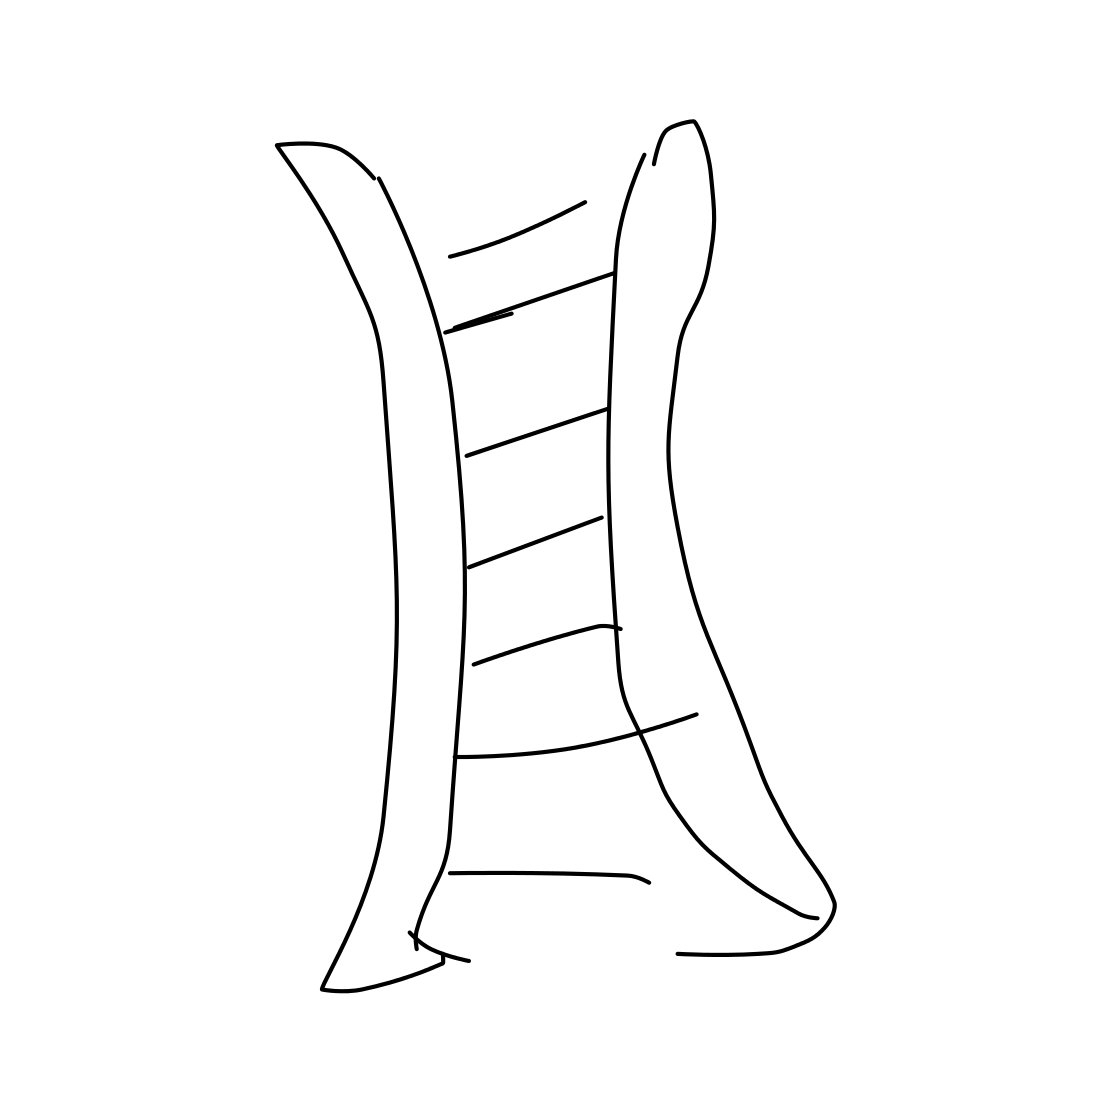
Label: bridge